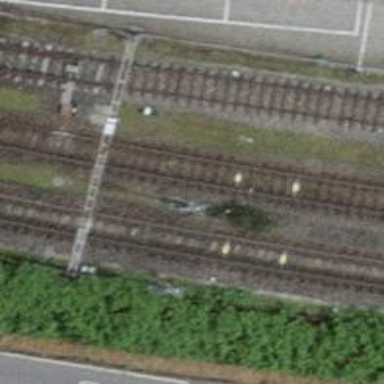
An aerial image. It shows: Railway signal.